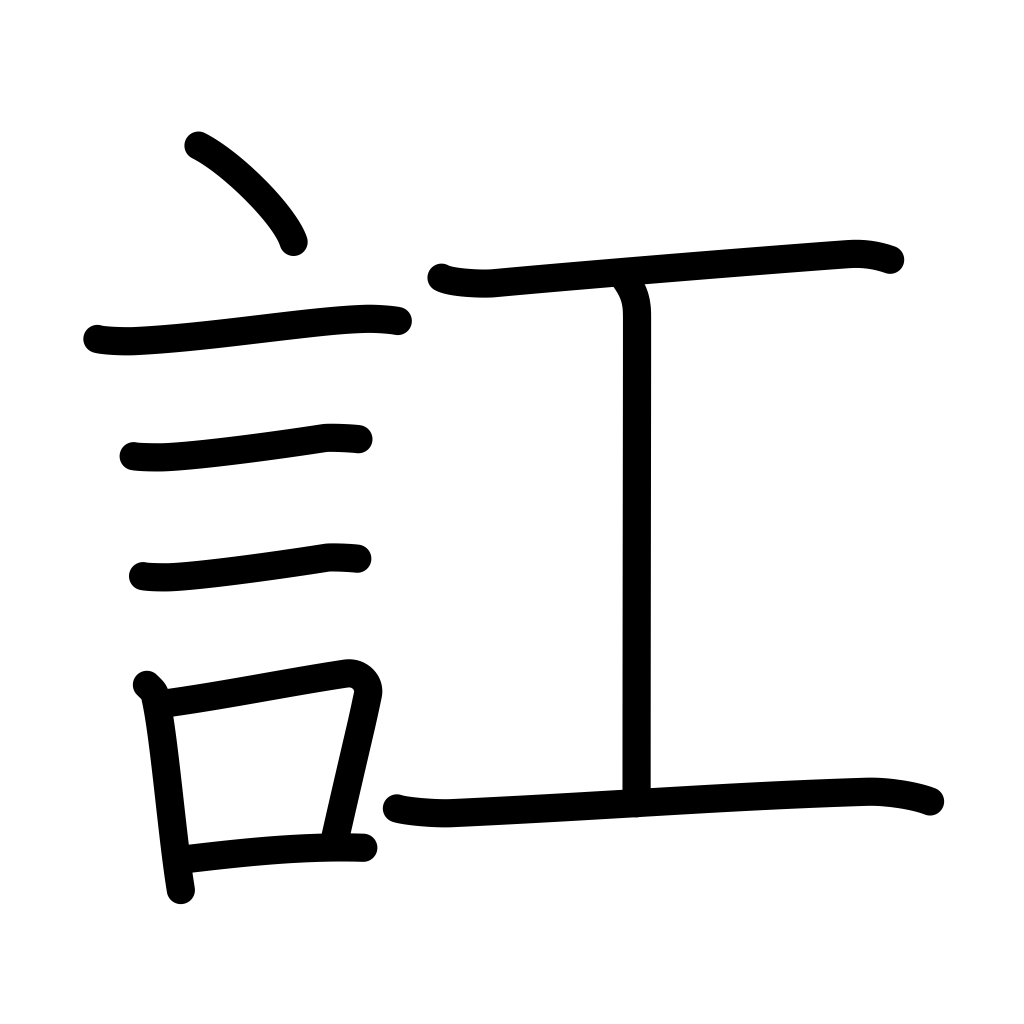
Meaning: get confused